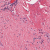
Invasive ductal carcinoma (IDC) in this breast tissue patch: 1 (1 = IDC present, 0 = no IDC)